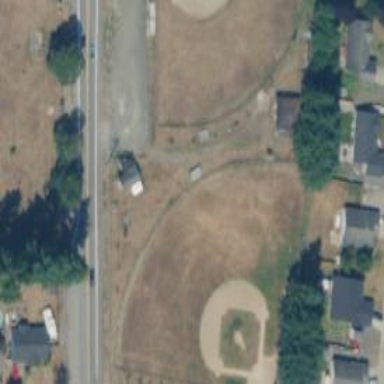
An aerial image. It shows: Baseball pitch for leisure land activities.